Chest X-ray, PA view. Patient: 39 years old, sex M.
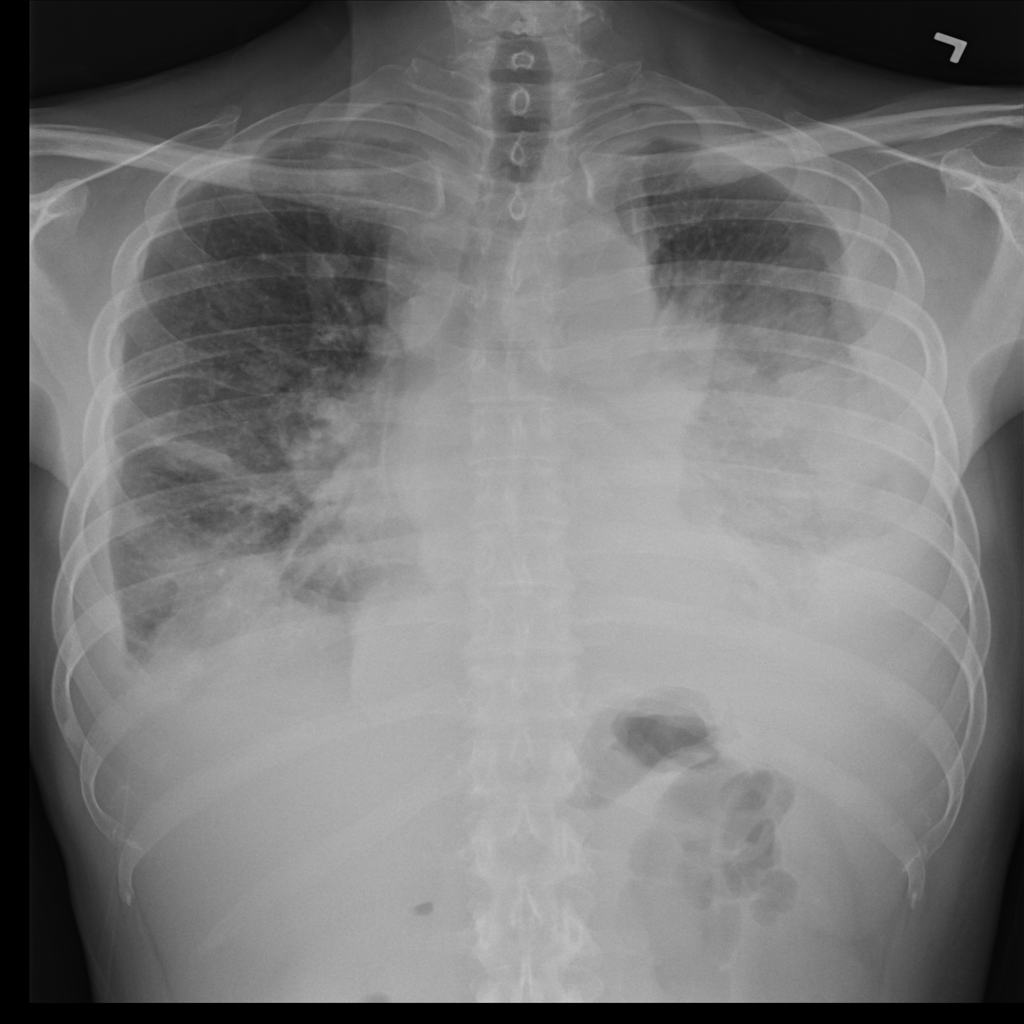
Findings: No Finding